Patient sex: F
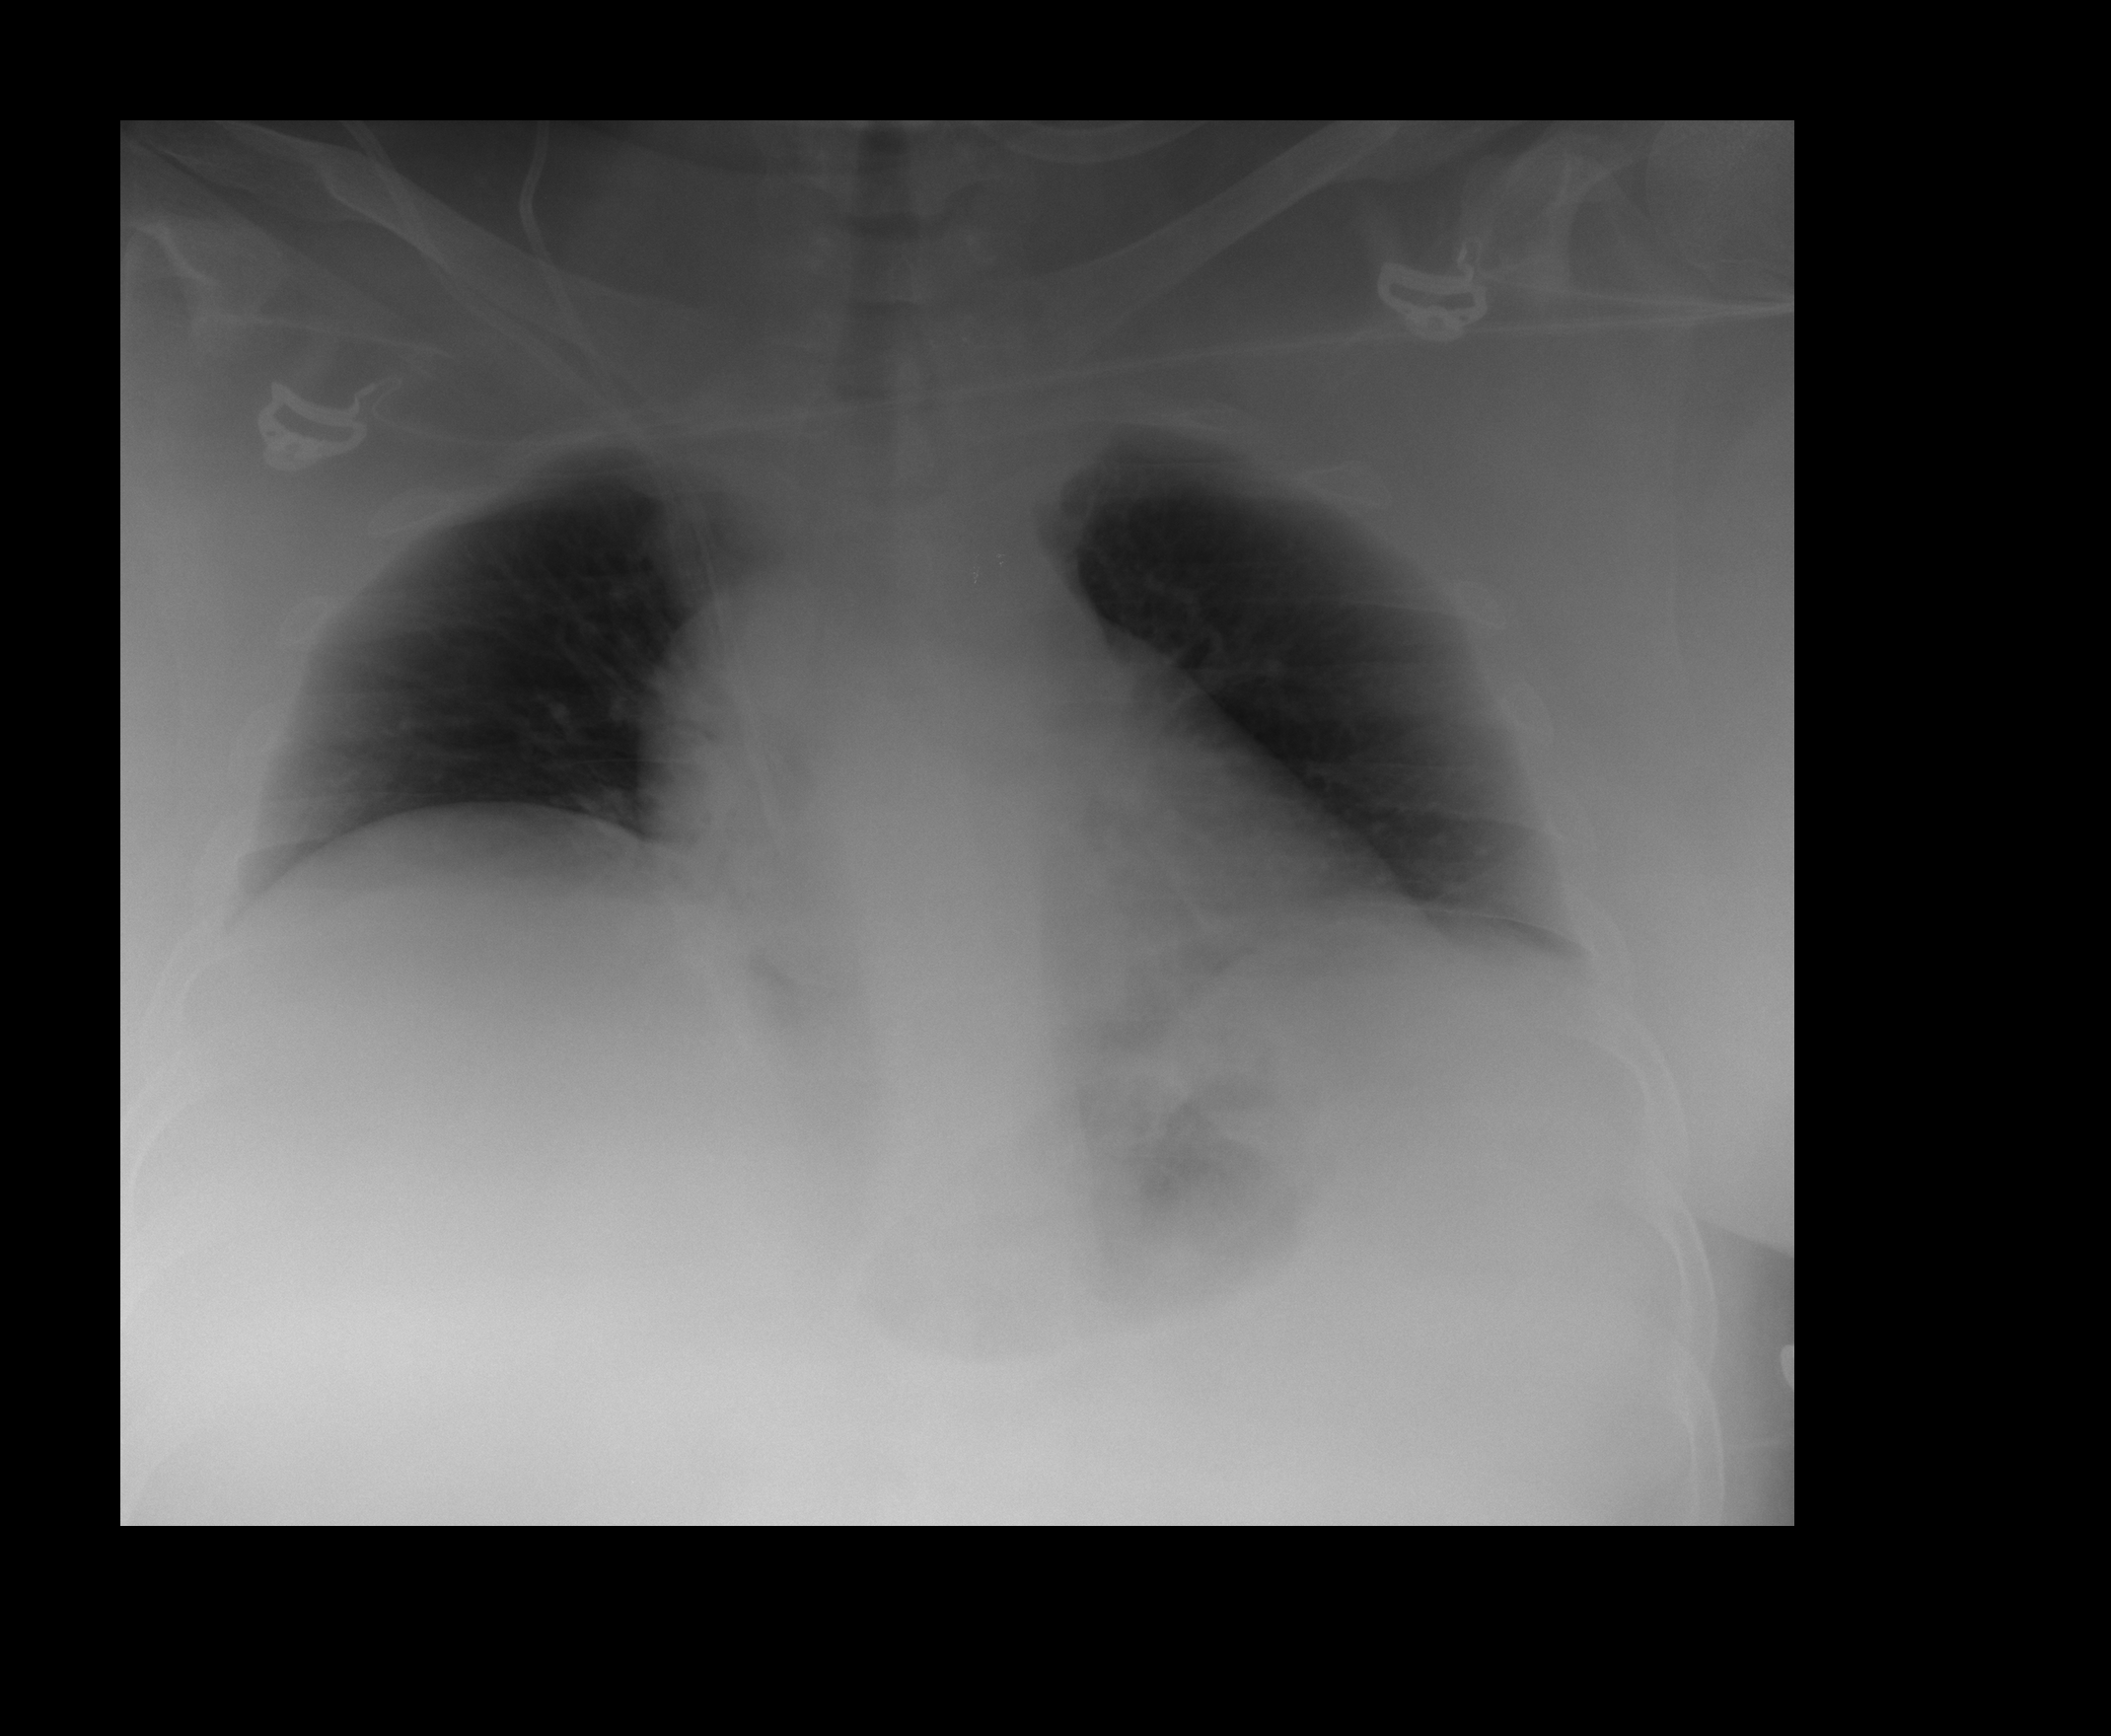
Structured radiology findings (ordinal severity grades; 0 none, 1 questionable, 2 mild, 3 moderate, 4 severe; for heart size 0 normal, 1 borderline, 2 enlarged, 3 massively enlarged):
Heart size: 0
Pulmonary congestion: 0
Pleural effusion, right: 0
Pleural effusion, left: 0
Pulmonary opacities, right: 0
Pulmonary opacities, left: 0
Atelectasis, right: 0
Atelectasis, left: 1